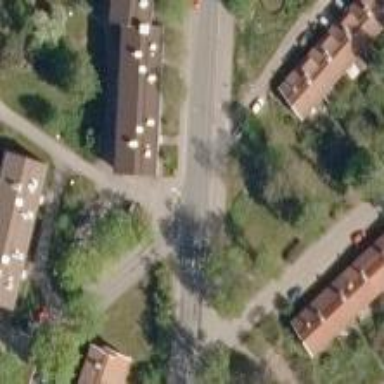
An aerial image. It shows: Uncontrolled road crossing.